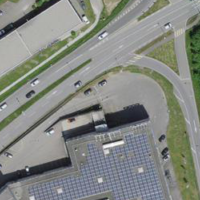
EUNIS habitat code: 57
Species observed at this site:
Vulpes vulpes